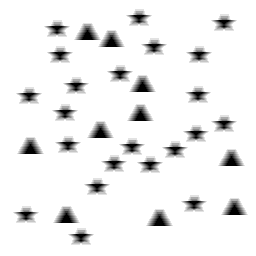
Squares: 0
Triangles: 10
Stars: 22
Total shapes: 32